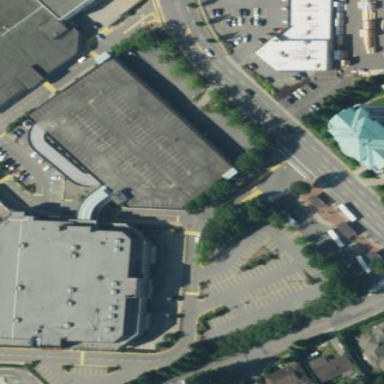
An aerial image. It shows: Commercial building.